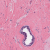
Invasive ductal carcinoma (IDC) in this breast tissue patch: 0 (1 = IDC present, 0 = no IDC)